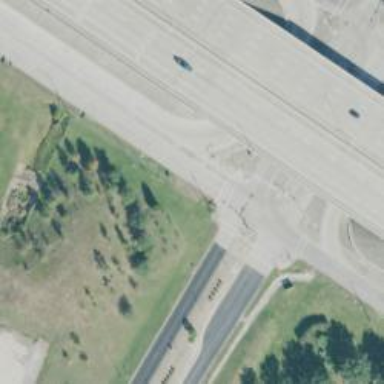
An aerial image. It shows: Secondary road with frontage road.